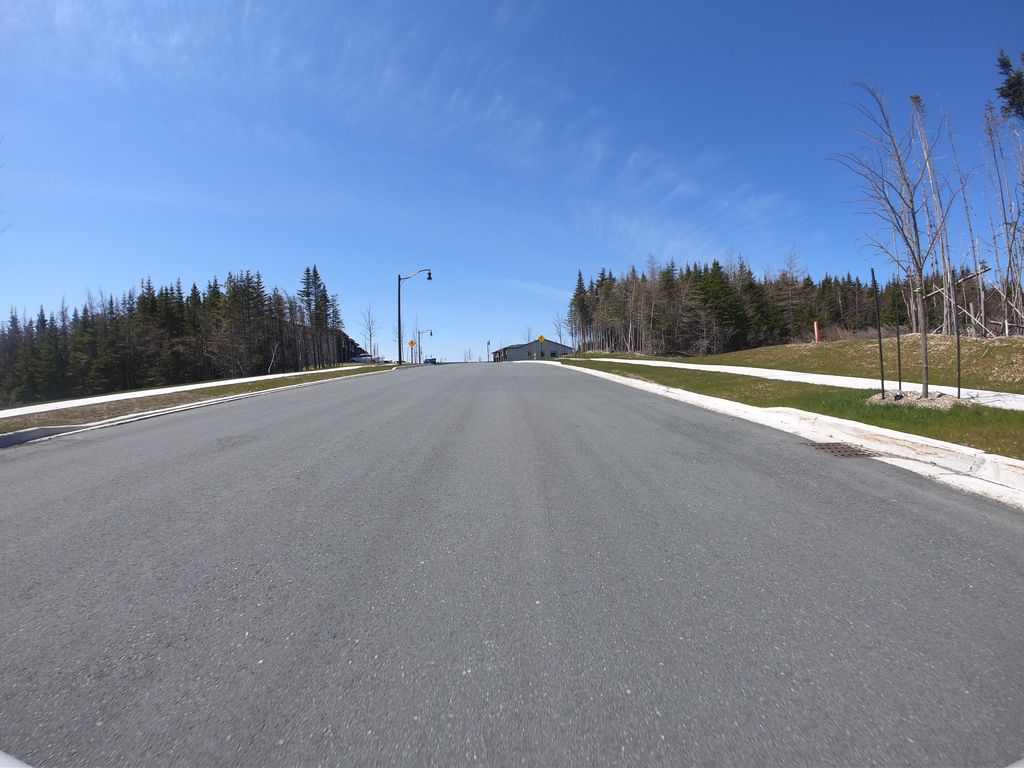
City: st_johns